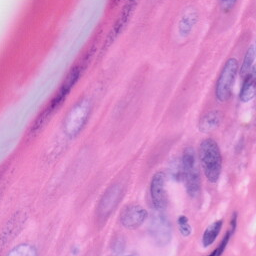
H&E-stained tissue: Skin